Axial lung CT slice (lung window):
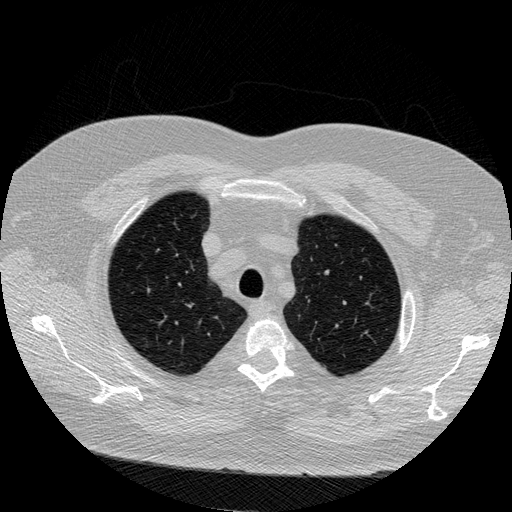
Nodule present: no